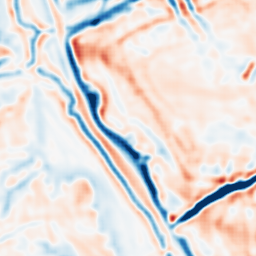
Category: multiscale
Decomposition family: dog
Decomposition parameters: sigma_low: 3
sigma_high: 5
Upsampling method: sinc_blackman
Upsampling parameters: scale: 8
kernel_size: 16
Upsampling scale: 8